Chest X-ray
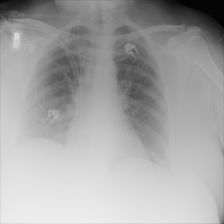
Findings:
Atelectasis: negative
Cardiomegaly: negative
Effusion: positive
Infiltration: negative
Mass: negative
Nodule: negative
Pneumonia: negative
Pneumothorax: negative
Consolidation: negative
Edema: negative
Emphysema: negative
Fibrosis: negative
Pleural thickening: negative
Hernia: negative